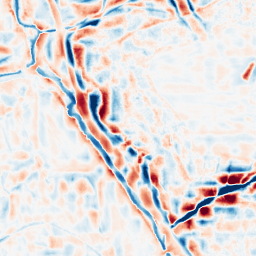
Category: wavelet
Decomposition family: wavelet_reverse_biorthogonal
Decomposition parameters: wavelet: rbio5.5
level: 4
Upsampling method: cubic_mitchell
Upsampling parameters: scale: 2
Upsampling scale: 2